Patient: sex F, age 65
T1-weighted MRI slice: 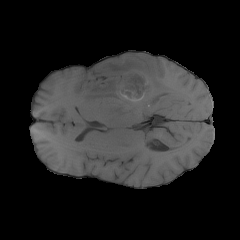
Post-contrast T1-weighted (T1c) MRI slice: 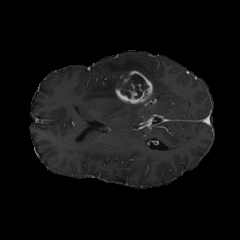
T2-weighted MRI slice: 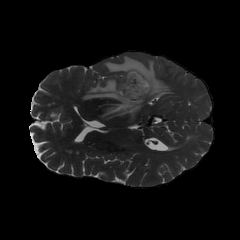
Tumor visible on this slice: yes
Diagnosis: Glioblastoma, IDH-wildtype
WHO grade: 4